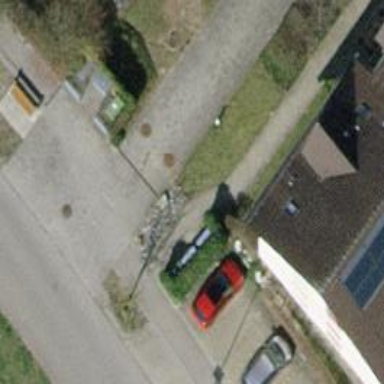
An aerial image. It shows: Bollard.